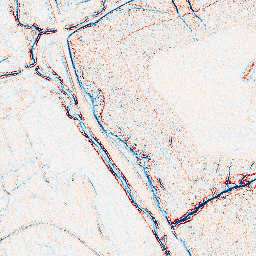
Category: edge_preserving
Decomposition family: bilateral
Decomposition parameters: d: 5
sigma_color: 25
sigma_space: 100
Upsampling method: quintic
Upsampling parameters: scale: 4
Upsampling scale: 4